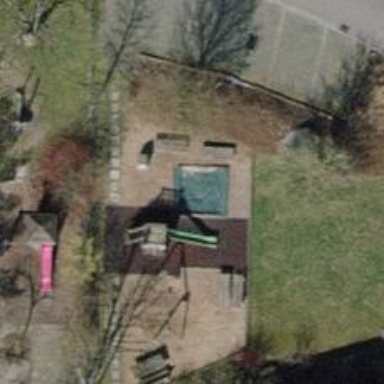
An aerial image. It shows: Sandpit at the playground.